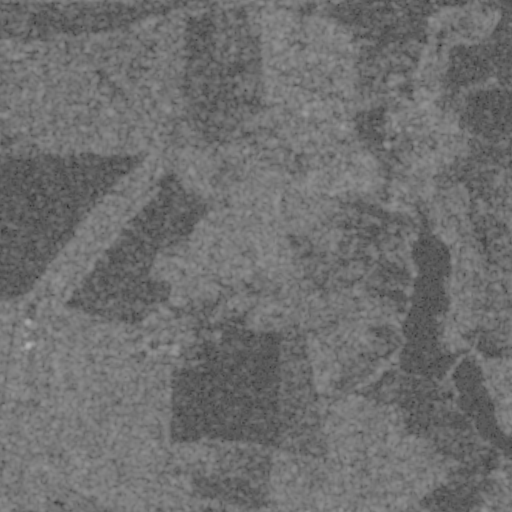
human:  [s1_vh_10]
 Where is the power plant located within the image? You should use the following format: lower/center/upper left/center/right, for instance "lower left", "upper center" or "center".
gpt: The power plant is located in the lower right of the image.
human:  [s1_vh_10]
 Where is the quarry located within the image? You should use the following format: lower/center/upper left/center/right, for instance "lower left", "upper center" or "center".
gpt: The quarry is located in the upper center of the image.
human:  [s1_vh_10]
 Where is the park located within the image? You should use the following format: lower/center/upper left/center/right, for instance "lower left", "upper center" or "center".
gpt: There is no park in the image.

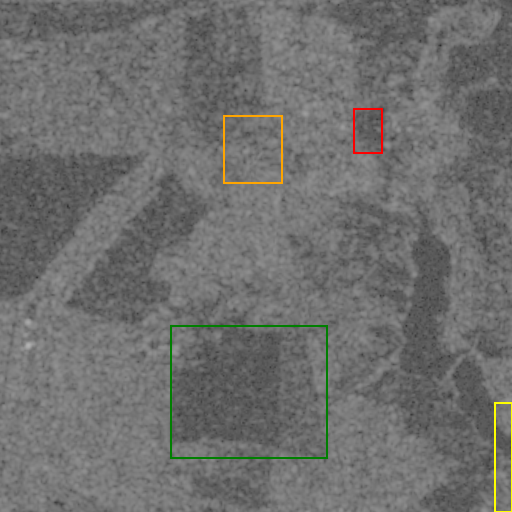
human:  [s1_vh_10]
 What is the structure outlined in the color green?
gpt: The structure outlined in green is a crop field.
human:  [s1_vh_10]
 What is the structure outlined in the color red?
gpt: The structure outlined in red is a park.
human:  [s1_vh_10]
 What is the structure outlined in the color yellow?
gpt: The structure outlined in yellow is a power plant.
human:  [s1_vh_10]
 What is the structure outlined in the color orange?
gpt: The structure outlined in orange is a quarry.
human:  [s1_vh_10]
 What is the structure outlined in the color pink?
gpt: There is no pink outline.